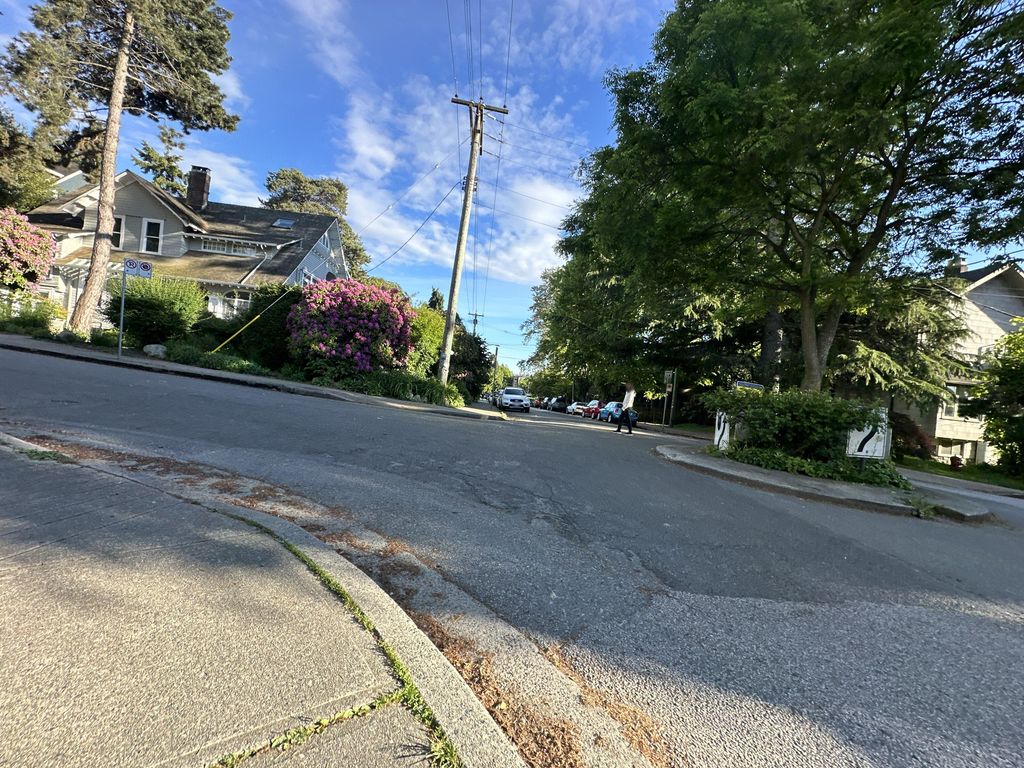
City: vancouver